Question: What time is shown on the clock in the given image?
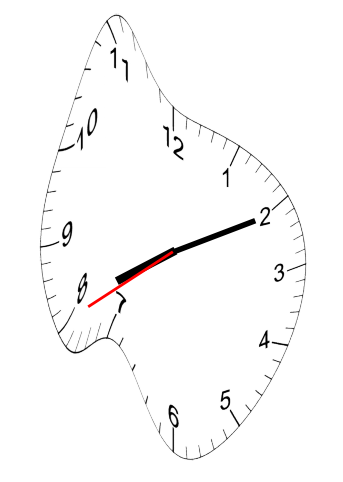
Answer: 08:10:40